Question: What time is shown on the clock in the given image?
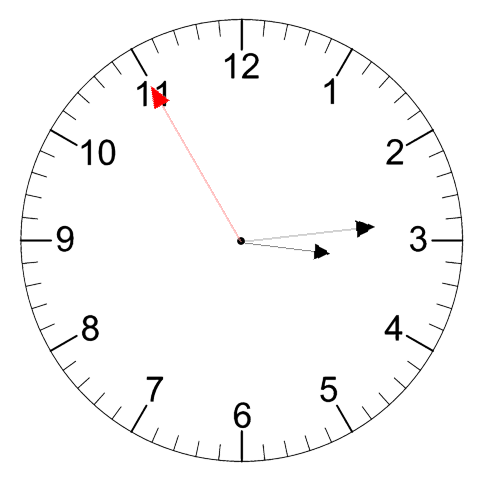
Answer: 03:13:55